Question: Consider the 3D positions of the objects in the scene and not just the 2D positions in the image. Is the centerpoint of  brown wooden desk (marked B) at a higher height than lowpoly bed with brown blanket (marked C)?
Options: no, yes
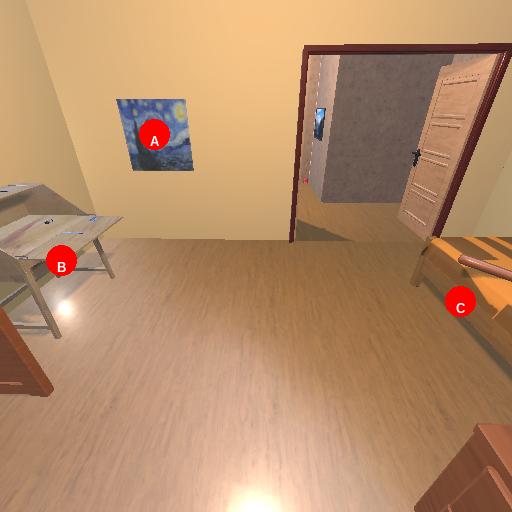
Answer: no